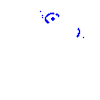
Particle: kaon